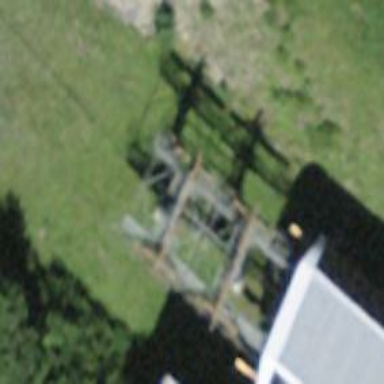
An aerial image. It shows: Pylon used for aerialway.